Interaction volume radius: 5 \u00c5
Interaction volume height: 15 \u00c5
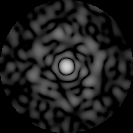
Disorder parameter: 0.8046